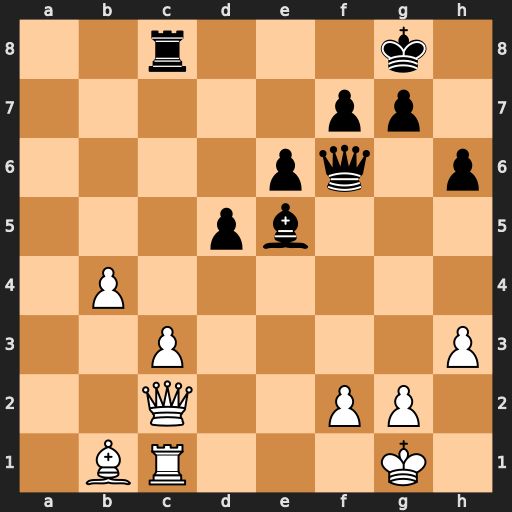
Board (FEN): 2r3k1/5pp1/4pq1p/3pb3/1P6/2P4P/2Q2PP1/1BR3K1
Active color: w
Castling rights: -
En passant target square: -
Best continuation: Qh7+ Kf8 Qh8+ Ke7 Qxc8